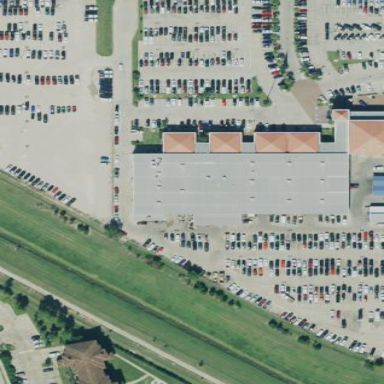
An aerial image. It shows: Building housing car shop.